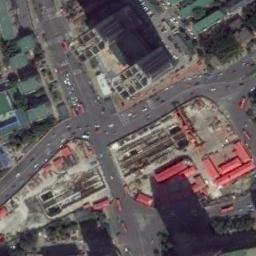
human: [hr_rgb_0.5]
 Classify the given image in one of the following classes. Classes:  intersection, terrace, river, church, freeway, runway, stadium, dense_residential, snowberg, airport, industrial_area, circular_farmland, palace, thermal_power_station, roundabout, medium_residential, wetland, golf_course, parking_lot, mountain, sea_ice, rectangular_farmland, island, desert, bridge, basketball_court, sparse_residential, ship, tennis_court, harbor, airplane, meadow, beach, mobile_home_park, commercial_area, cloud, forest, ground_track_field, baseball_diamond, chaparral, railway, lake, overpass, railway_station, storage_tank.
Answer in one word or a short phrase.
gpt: intersection